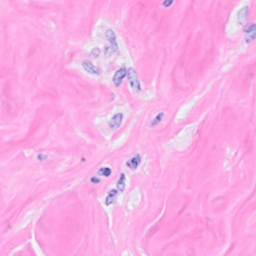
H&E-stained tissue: Breast